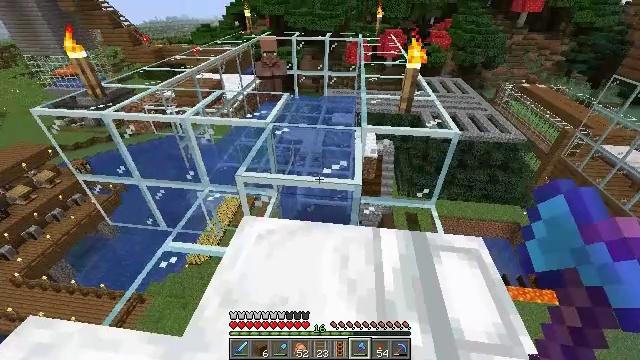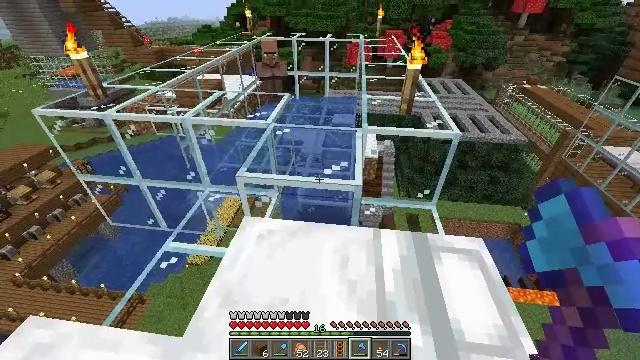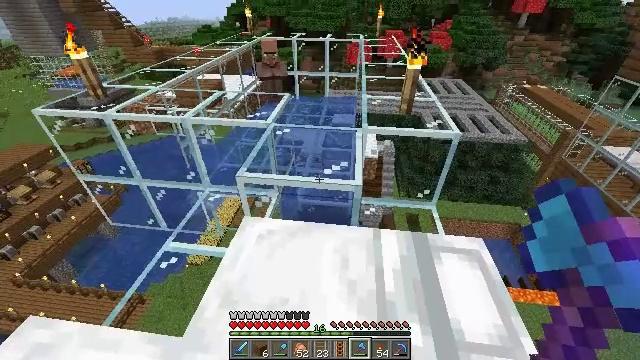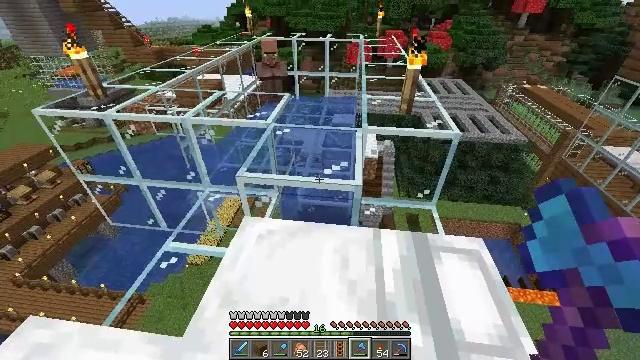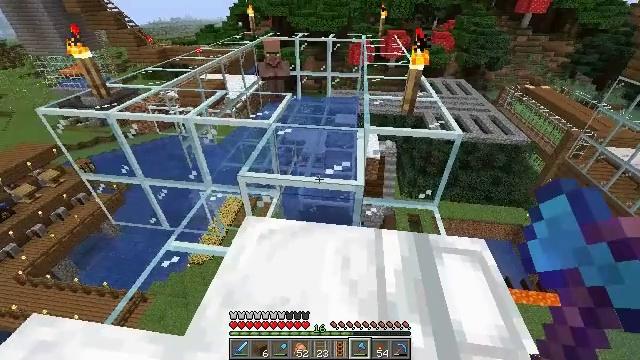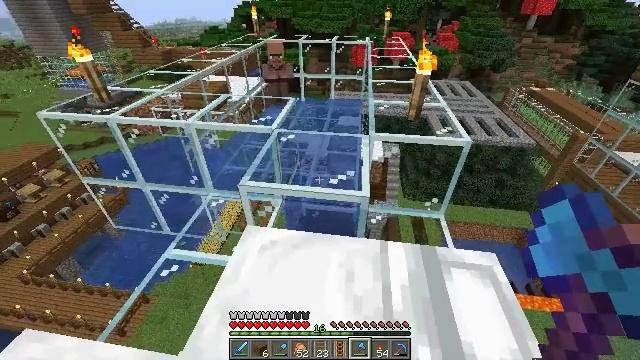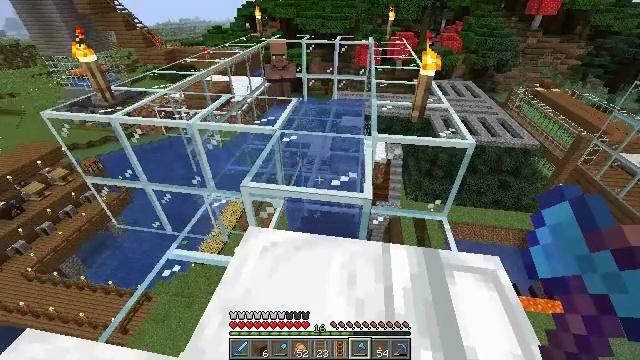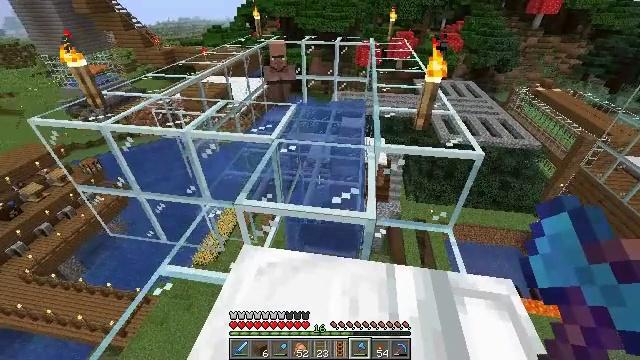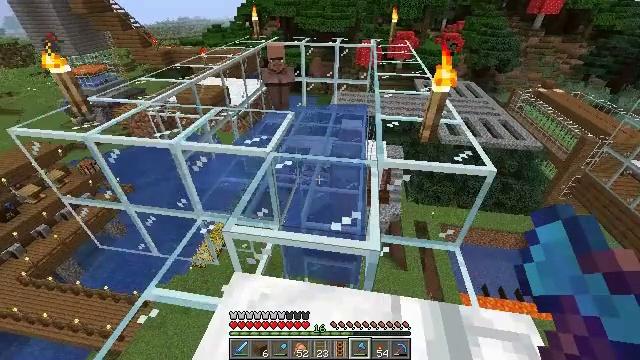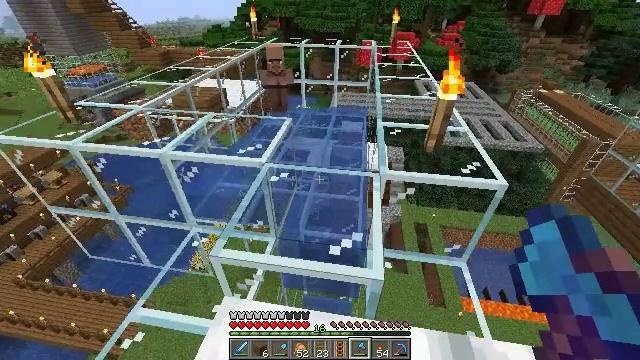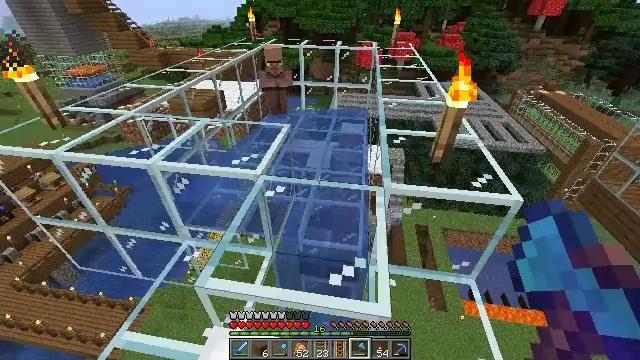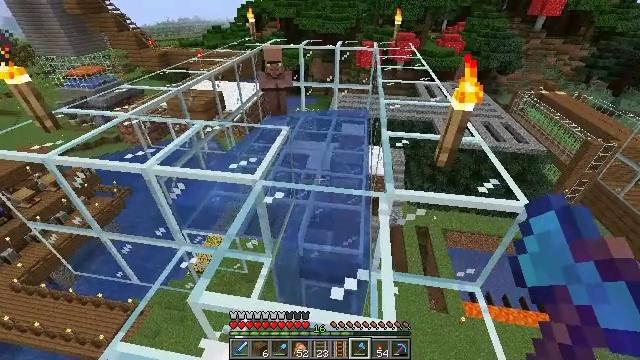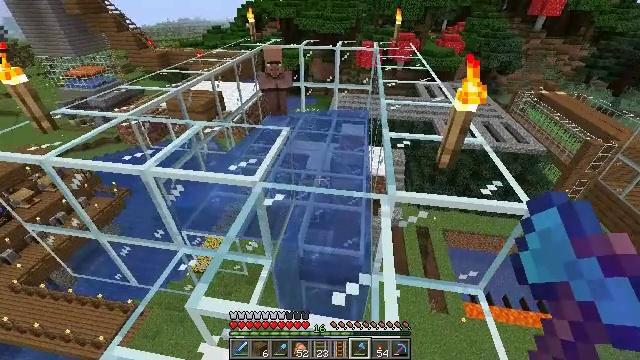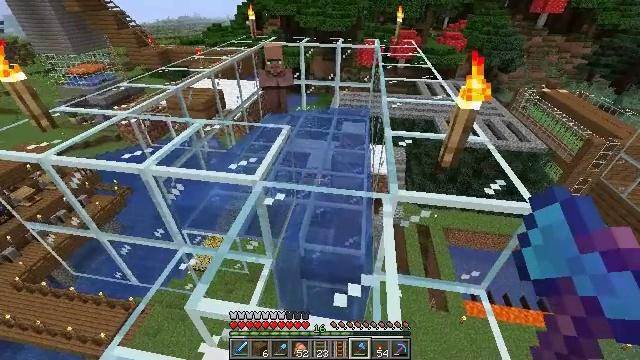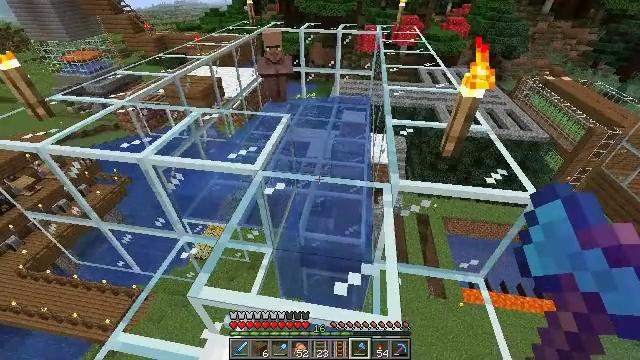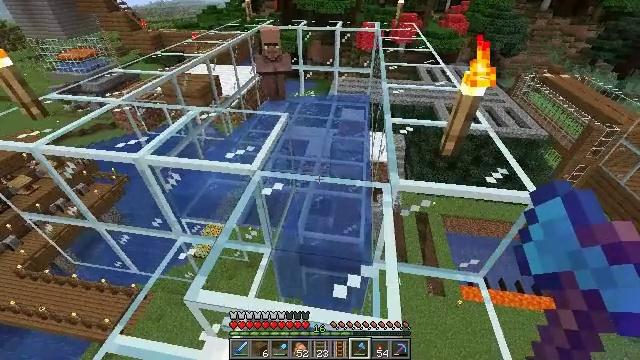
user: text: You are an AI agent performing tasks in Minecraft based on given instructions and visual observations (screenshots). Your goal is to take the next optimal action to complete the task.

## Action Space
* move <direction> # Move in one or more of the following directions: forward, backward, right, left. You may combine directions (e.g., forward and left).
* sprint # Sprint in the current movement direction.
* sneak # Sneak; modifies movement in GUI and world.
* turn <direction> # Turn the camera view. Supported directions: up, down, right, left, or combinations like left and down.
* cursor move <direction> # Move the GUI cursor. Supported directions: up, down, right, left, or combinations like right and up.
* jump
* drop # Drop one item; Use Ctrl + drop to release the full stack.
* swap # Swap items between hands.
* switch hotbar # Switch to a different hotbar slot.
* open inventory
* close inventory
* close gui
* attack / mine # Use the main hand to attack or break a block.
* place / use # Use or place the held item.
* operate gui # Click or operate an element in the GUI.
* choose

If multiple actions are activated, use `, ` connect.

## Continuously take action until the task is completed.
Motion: motion action
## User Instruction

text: Use the crafting table to create a name tag.
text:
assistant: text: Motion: no_op
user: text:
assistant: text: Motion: no_op
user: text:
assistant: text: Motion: no_op
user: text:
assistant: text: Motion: no_op
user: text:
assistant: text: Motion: move forward
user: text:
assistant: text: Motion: move forward
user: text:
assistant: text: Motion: move forward
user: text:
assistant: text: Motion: move forward
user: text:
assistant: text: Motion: move forward
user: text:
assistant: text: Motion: no_op
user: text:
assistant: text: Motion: no_op
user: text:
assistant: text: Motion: no_op
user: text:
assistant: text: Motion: no_op
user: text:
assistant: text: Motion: turn down
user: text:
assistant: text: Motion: move forward
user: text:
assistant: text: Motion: move forward
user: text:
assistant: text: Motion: move forward, turn right, jump
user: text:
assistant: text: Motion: move forward, turn right and down, jump
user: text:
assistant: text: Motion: move forward, turn right, jump
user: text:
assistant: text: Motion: move forward, turn right and down, jump
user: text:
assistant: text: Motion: turn right and down
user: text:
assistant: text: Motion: turn right and down
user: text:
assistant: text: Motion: turn right and down
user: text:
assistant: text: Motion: turn right
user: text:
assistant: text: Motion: no_op
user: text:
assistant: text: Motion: no_op
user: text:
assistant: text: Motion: no_op
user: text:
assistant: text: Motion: move right
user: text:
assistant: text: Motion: move right
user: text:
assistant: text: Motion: move right